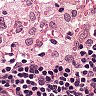
Metastatic tissue present: no